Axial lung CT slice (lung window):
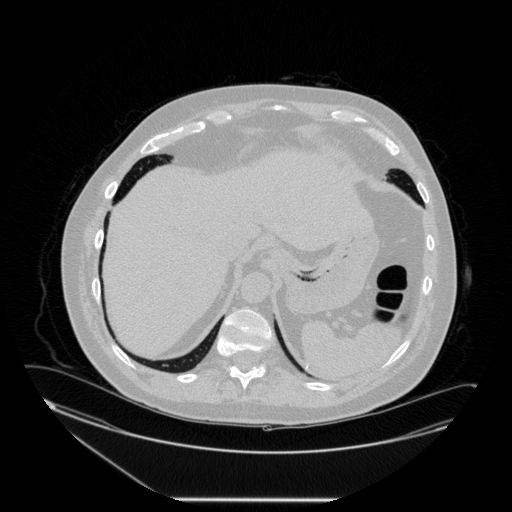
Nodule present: no